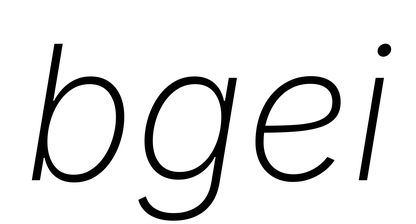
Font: Inter-Italic_ExtraLight_Italic